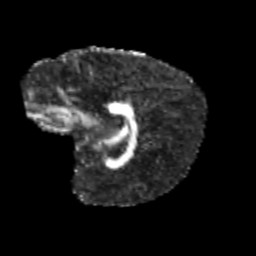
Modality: FA
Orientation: sagittal
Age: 11
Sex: male
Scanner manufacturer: siemens
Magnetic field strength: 3 T
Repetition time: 3.8 s
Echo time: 0.07 s